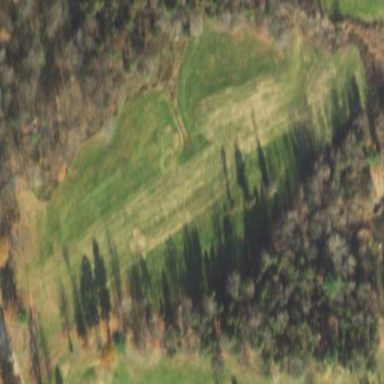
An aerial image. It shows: Grassy area designated for driving range golf.